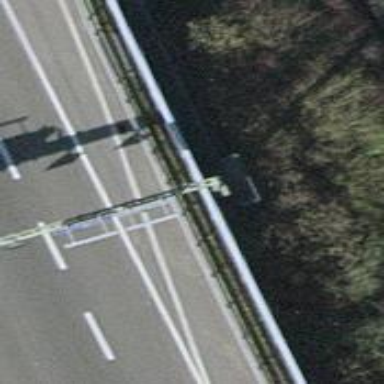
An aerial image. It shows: Gantry with signals.